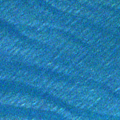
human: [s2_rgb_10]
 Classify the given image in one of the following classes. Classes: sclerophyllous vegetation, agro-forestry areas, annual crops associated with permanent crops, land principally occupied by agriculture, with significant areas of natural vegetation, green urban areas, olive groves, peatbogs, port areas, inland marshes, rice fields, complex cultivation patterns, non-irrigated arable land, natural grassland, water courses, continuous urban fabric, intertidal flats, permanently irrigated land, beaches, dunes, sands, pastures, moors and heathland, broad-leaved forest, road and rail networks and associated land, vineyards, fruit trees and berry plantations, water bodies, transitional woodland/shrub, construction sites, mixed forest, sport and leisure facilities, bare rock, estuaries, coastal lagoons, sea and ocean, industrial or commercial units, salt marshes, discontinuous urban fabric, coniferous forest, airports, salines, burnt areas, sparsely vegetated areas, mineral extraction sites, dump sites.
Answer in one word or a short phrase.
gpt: sea and ocean